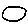
Label: circle